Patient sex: F
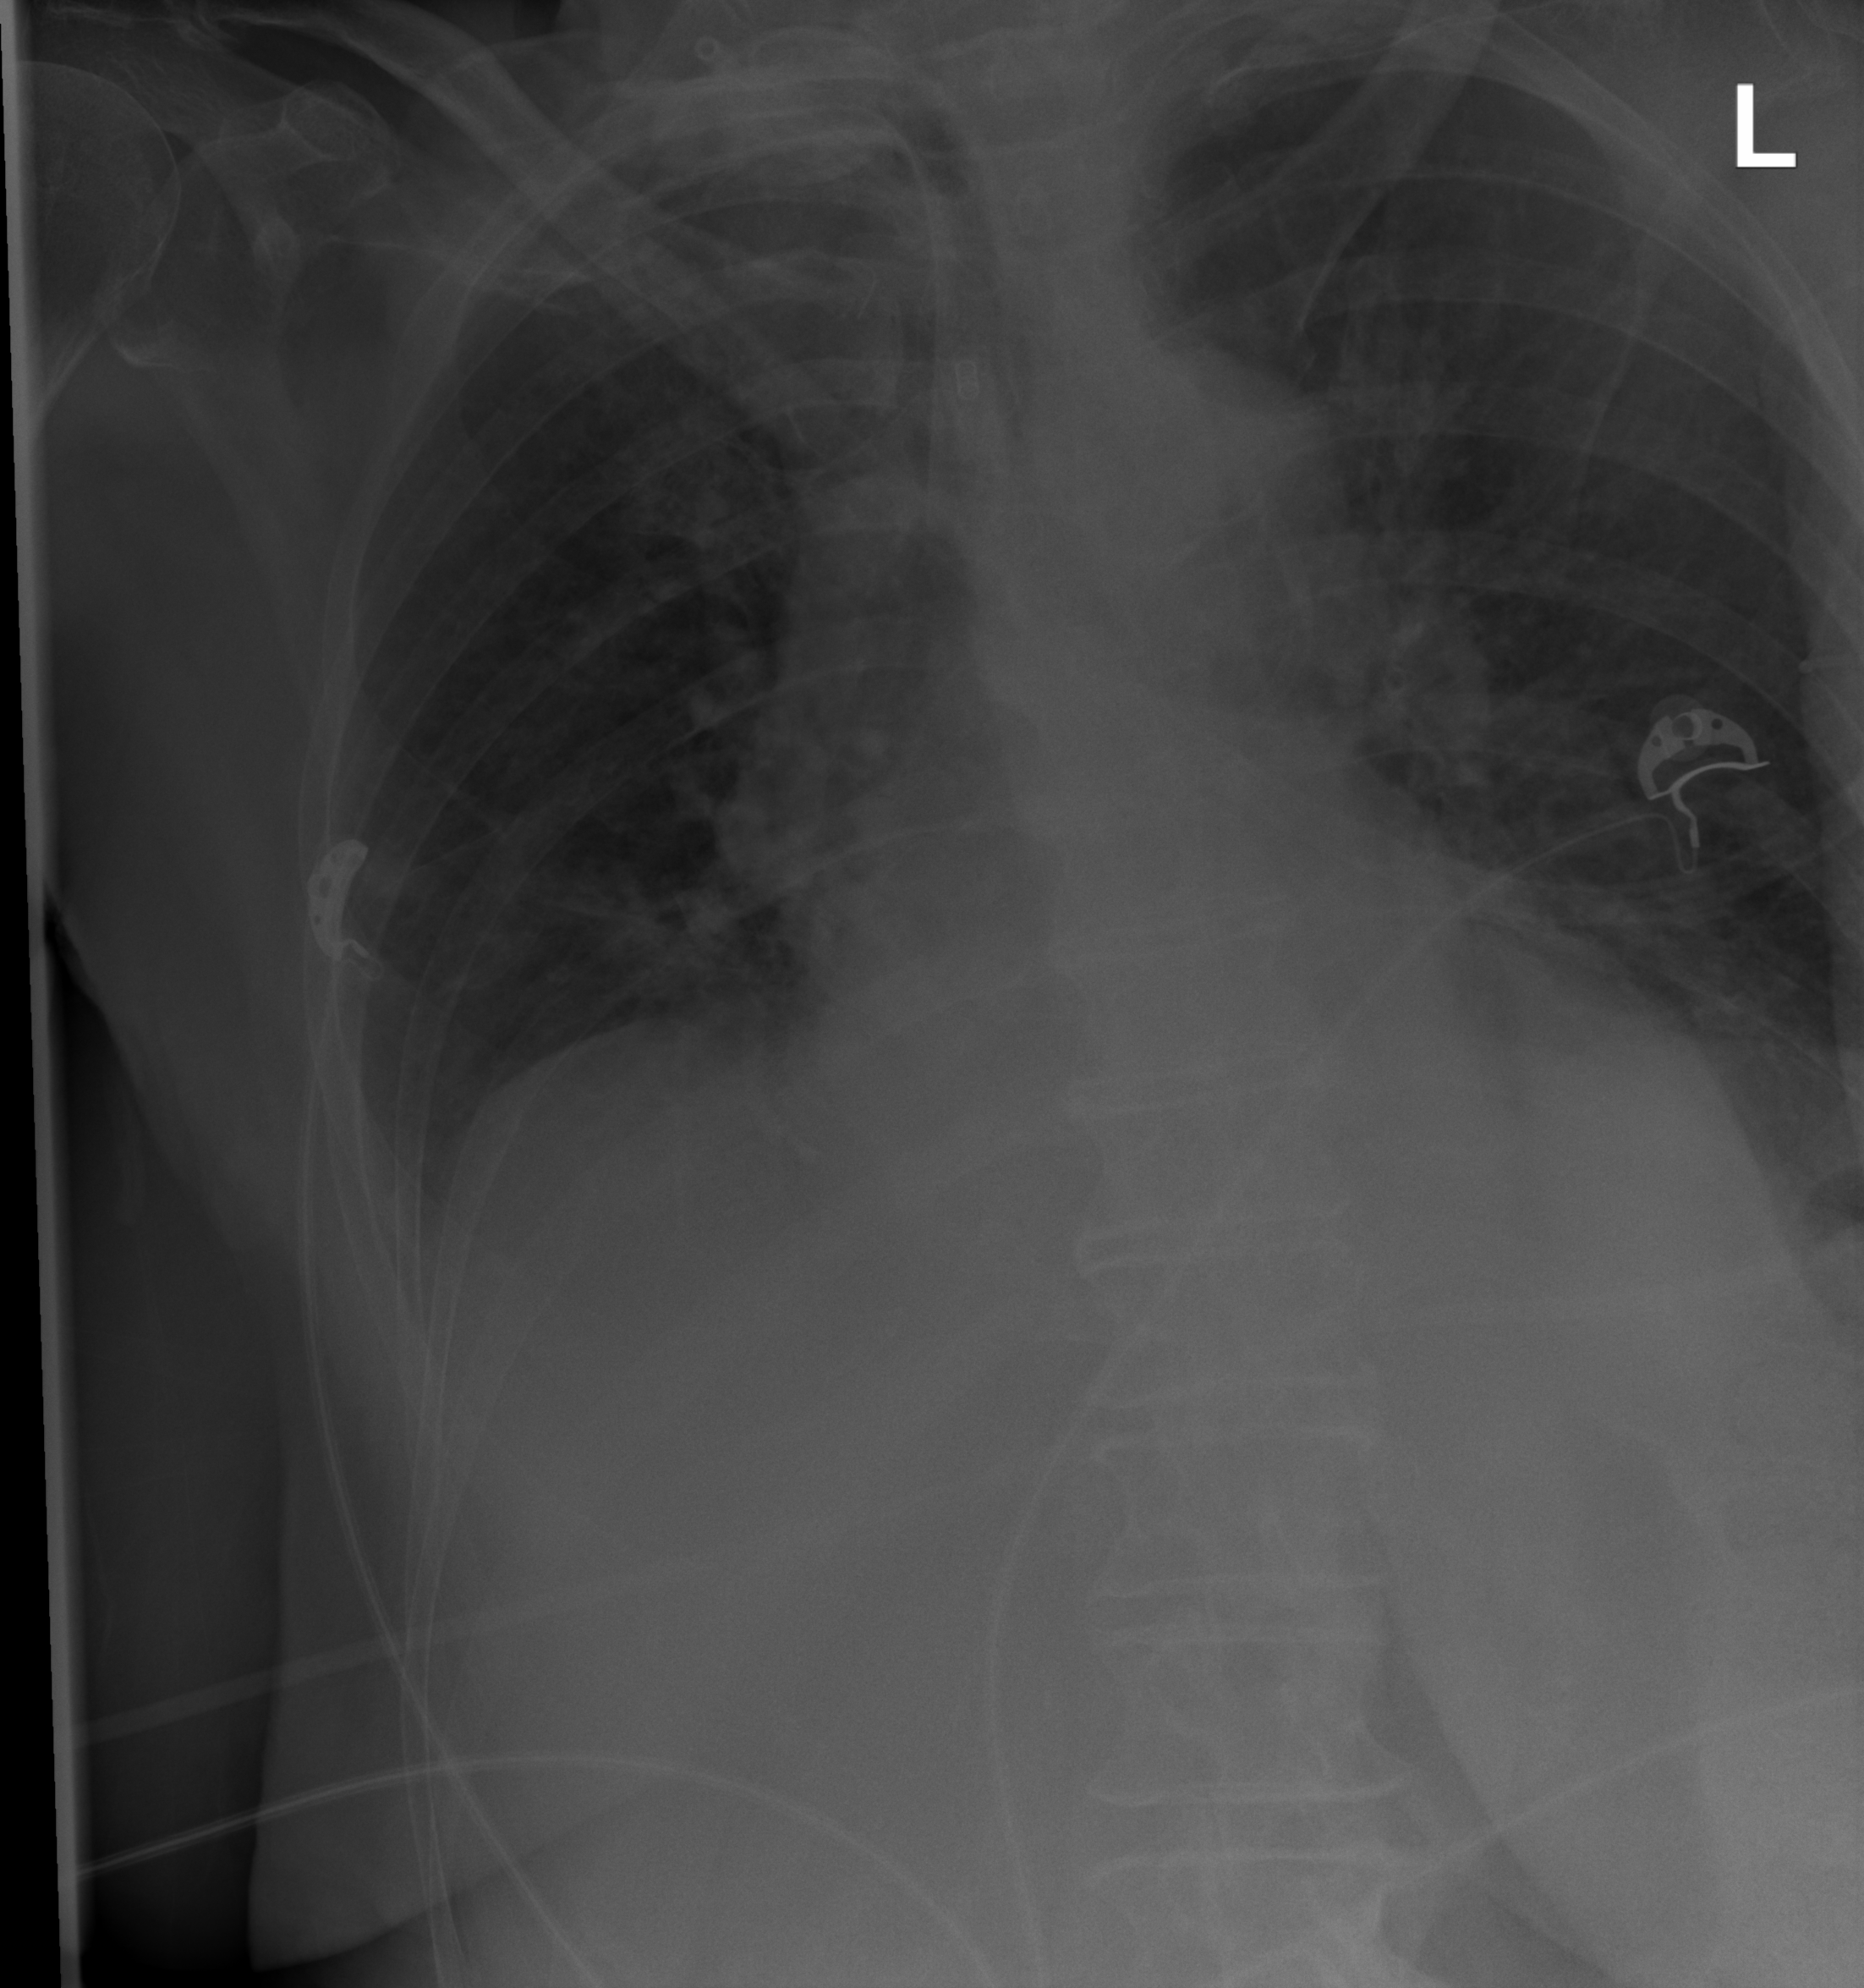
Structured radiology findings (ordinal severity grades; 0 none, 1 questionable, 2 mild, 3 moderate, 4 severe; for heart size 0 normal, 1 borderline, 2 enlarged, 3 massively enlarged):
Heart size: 2
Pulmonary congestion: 0
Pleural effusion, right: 0
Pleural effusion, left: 0
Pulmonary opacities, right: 0
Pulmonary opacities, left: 0
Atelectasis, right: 2
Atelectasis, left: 2